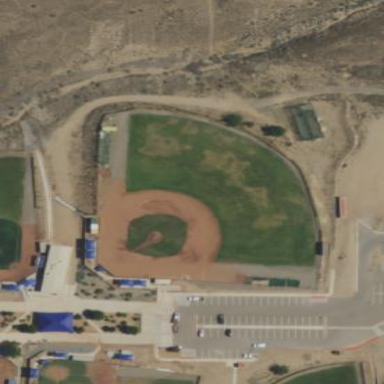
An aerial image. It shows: Baseball pitch for leisure land.